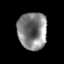
Tissue: prostate
Cell type: T cells
Senescence score: 0.302
Nuclear area (px): 1066
Mean DAPI intensity: 130.49